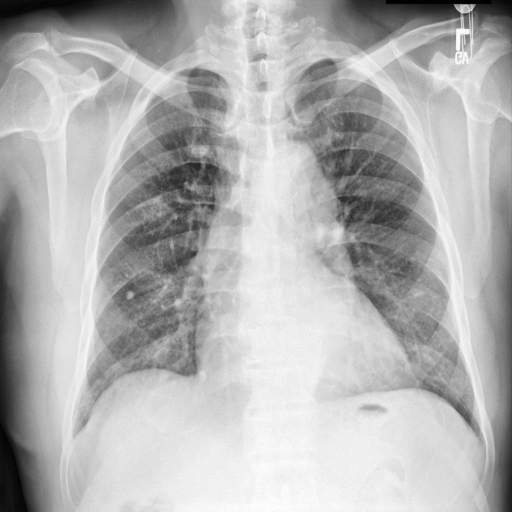
Finding: NORMAL